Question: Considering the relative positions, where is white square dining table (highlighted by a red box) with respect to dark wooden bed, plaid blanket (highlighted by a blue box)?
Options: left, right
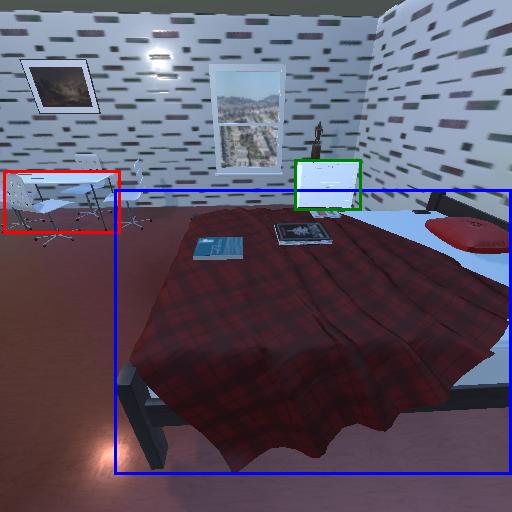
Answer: left